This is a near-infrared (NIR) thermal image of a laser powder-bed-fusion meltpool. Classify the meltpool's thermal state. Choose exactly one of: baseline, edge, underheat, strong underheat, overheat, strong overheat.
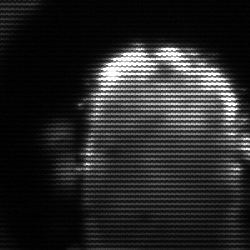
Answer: baseline